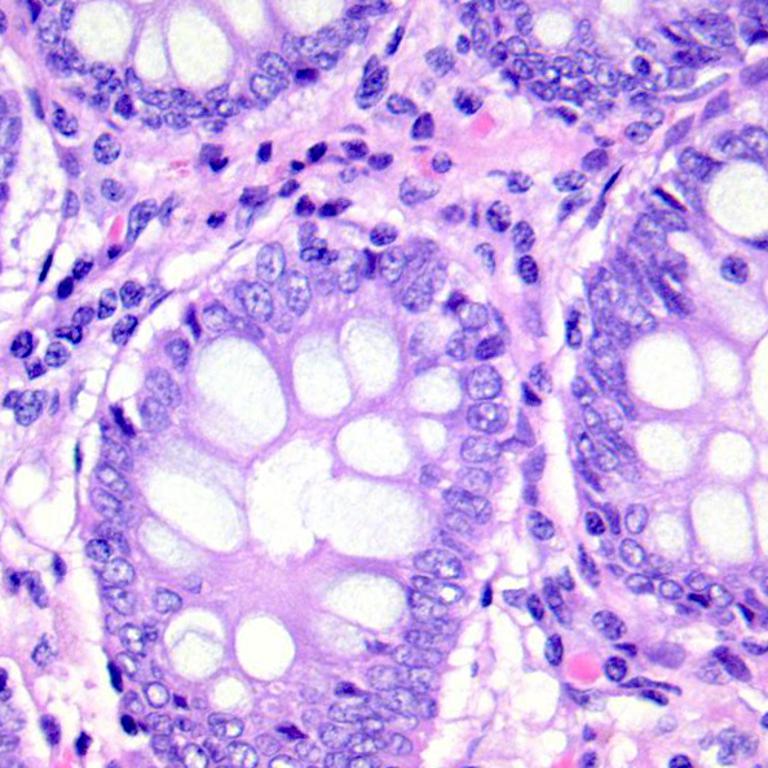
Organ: colon
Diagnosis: benign